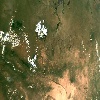
Label: land